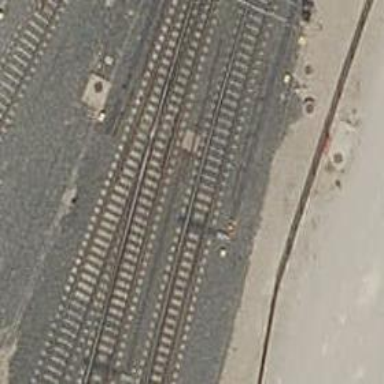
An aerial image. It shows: Railway with electrified contact lines.